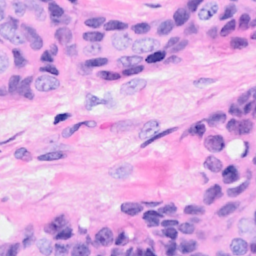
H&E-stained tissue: Breast